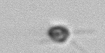
Label: Pyramimonas